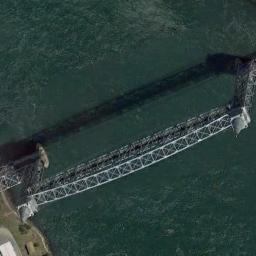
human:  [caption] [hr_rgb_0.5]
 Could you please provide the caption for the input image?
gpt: There is a bridge over the green river .

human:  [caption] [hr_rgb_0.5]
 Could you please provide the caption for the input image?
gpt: A bridge built on a dark blue river .

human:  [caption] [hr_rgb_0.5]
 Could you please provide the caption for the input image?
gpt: A bridge connects the residential areas on both sides of the strait .

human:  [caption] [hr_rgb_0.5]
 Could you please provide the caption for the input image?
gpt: A bridge connects the land on both sides of the turquoise water, With arched supports on the bridge .

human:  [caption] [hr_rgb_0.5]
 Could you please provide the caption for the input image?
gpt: The bridge was covered with iron .